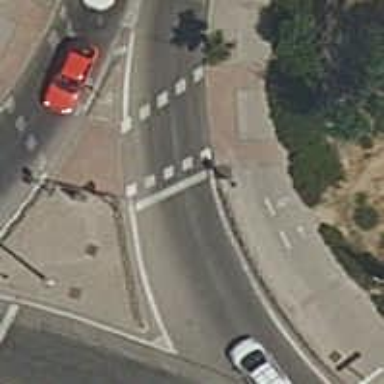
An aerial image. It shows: Road with traffic signals.